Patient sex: M
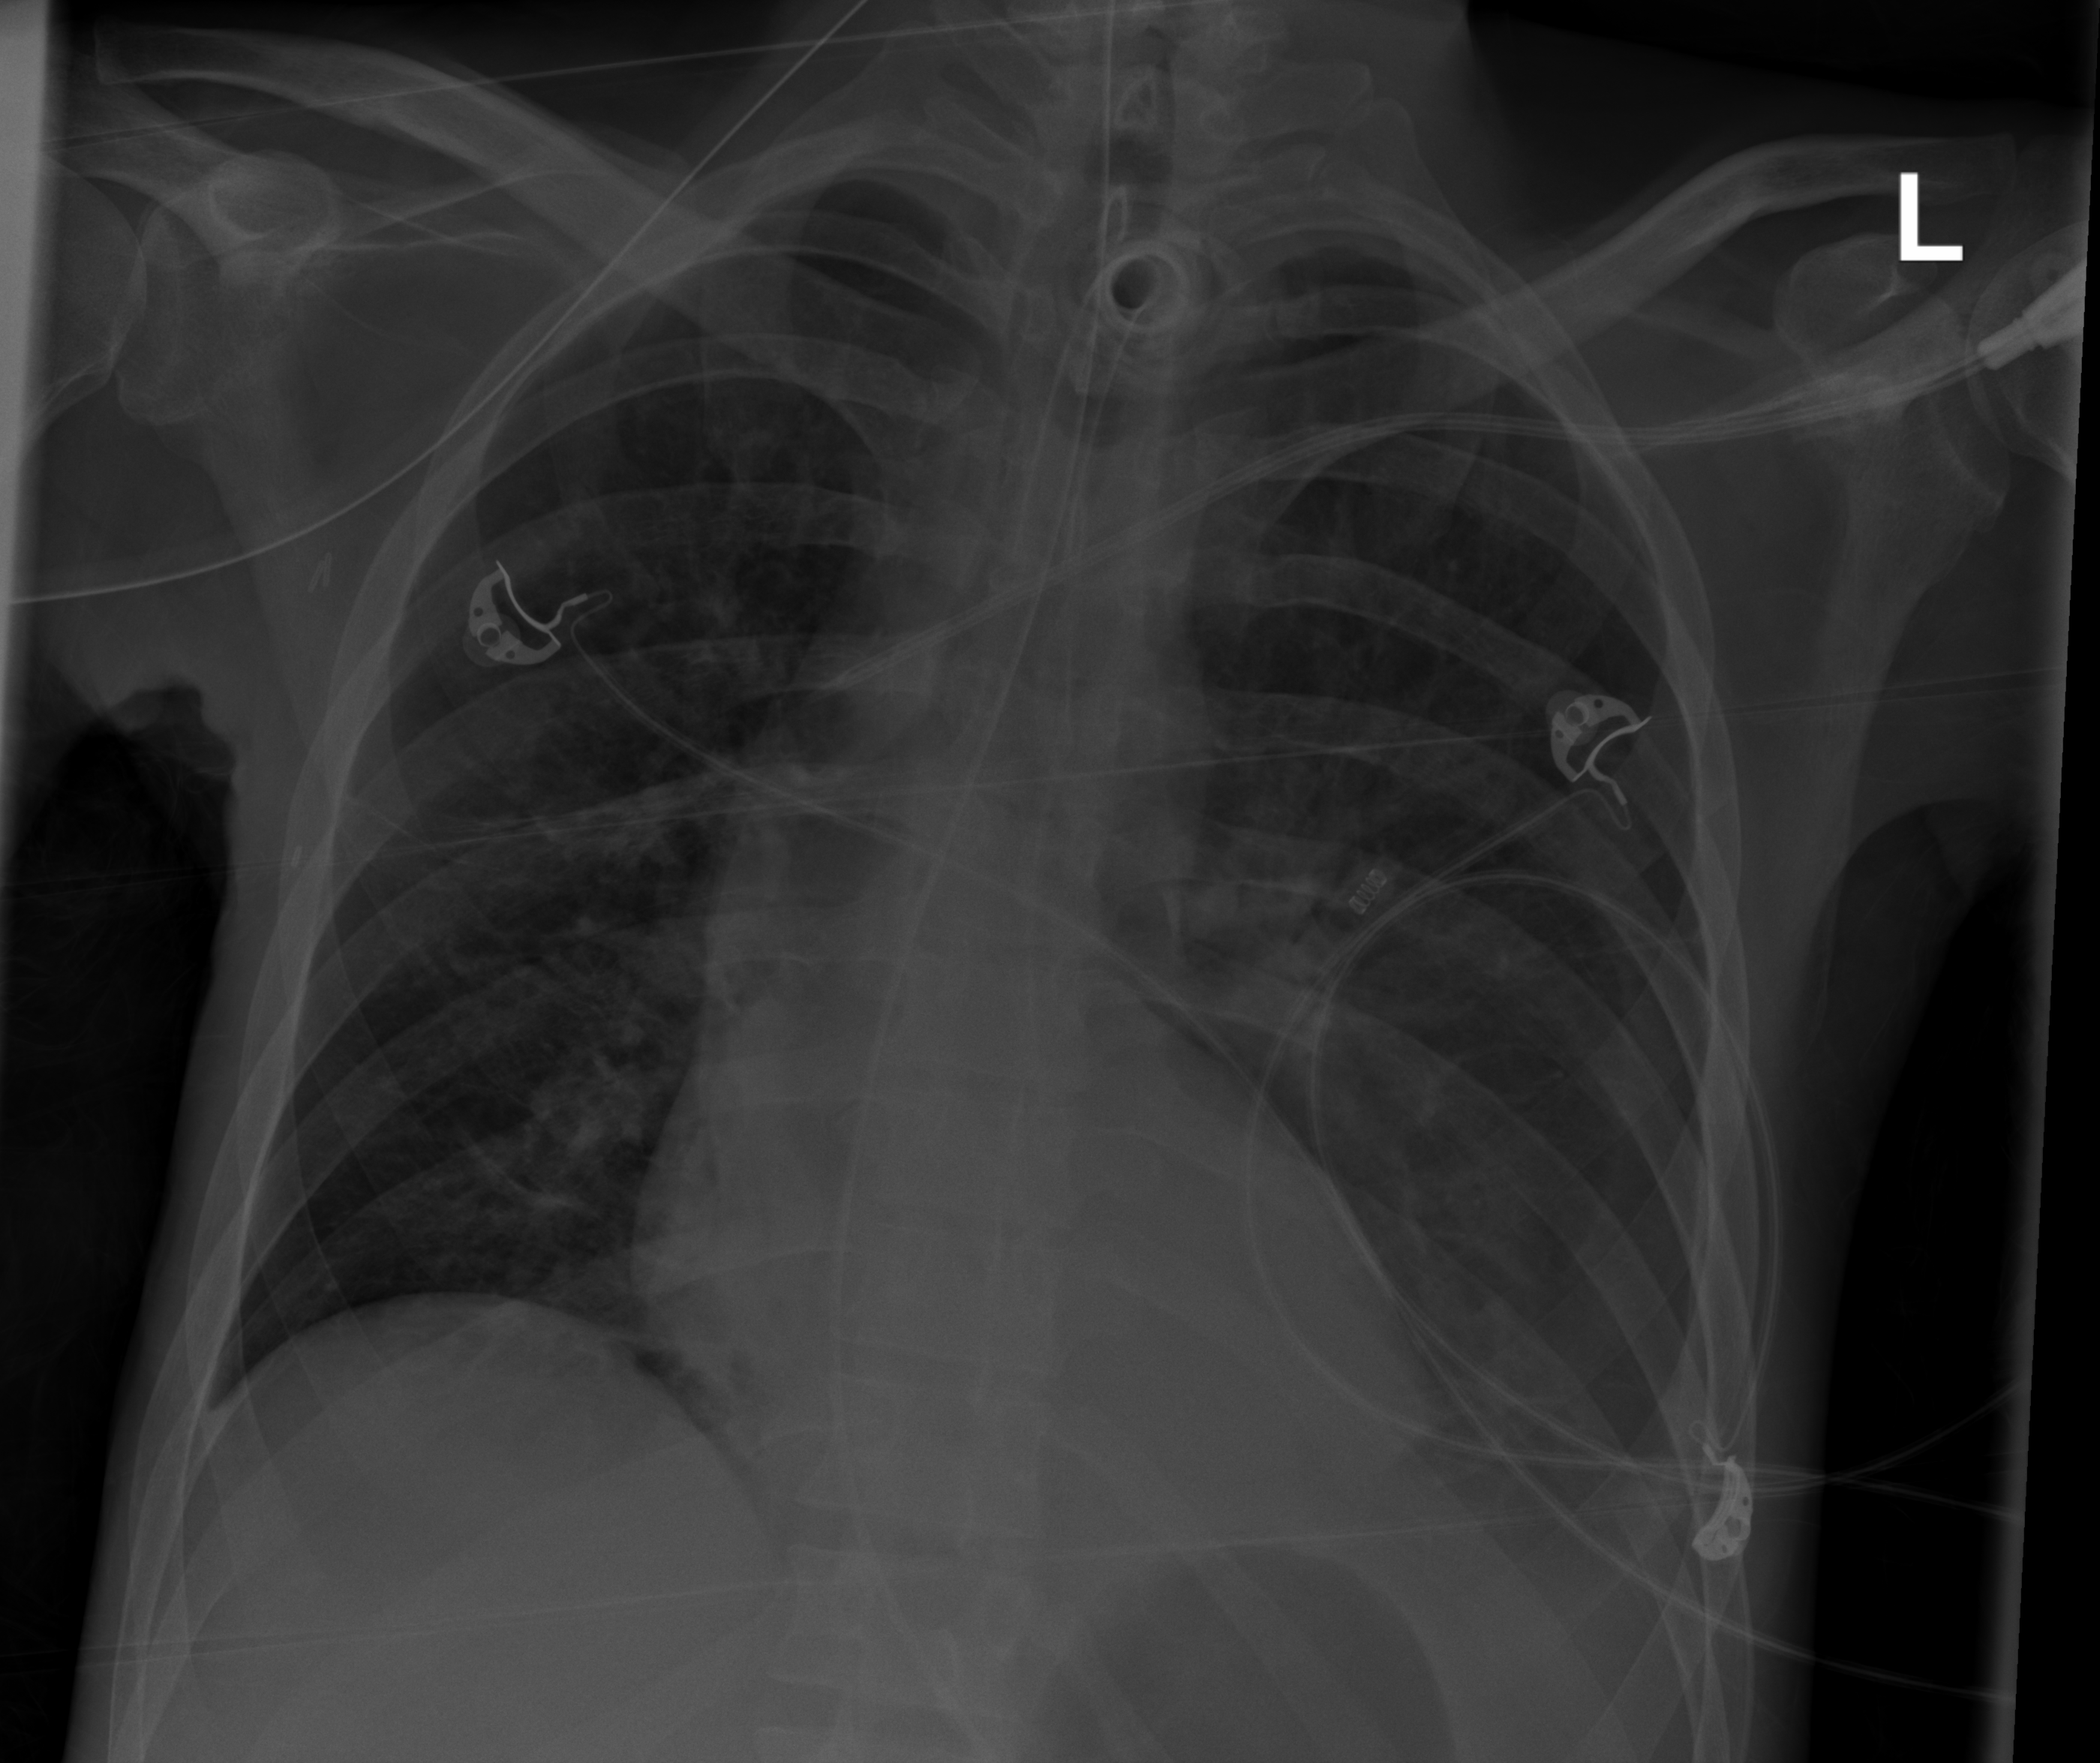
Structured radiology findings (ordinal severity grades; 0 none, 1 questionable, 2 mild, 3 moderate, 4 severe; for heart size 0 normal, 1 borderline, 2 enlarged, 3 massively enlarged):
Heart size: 0
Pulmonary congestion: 0
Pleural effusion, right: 0
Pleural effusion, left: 3
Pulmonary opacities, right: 0
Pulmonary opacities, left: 0
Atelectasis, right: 2
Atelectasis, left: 3